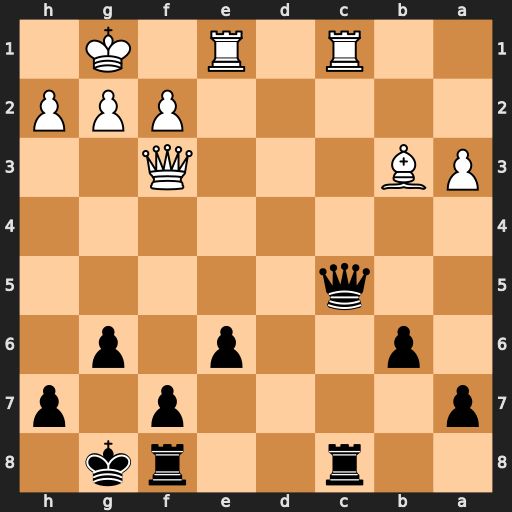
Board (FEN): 2r2rk1/p4p1p/1p2p1p1/2q5/8/PB3Q2/5PPP/2R1R1K1
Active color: b
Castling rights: -
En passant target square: -
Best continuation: Qxc1 Rxc1 Rxc1+ Bd1 Rd8